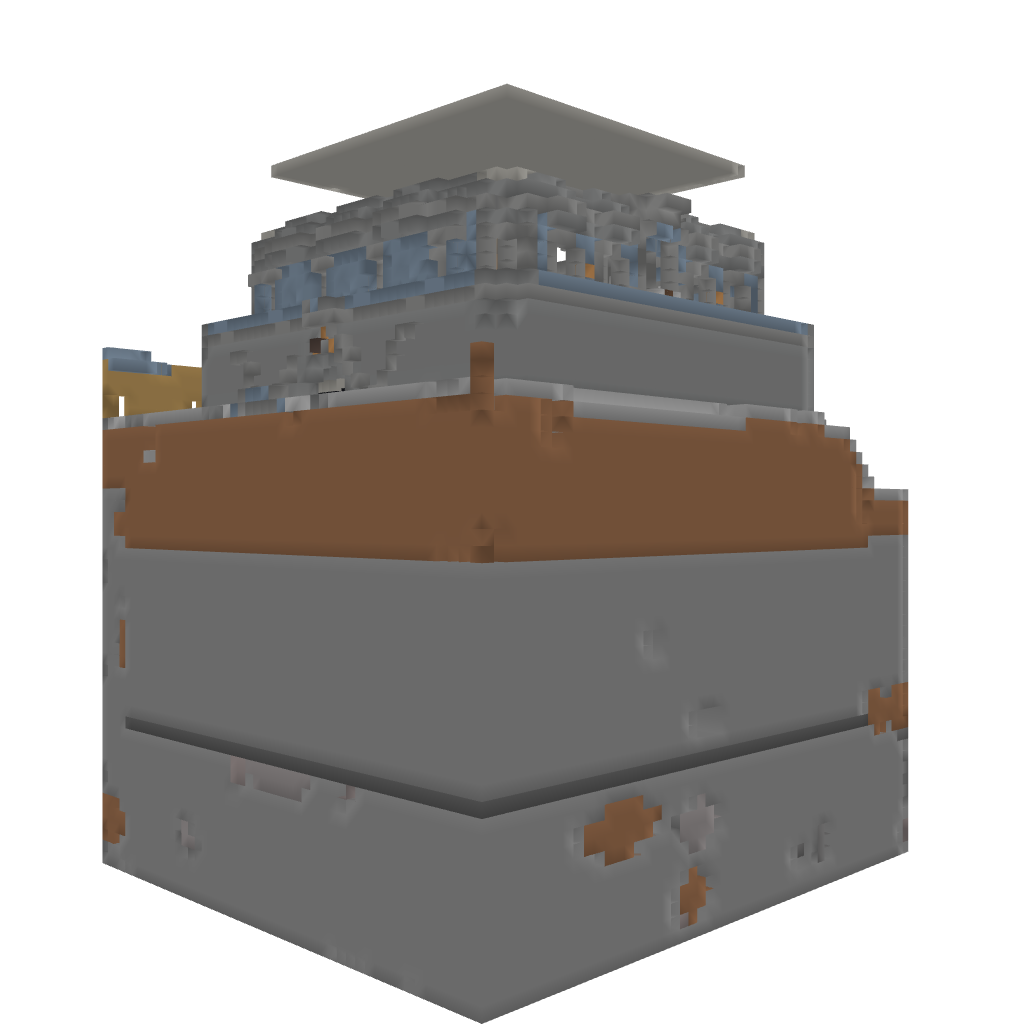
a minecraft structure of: Spleef arena